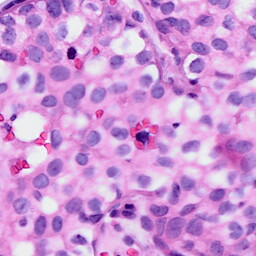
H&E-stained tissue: Breast